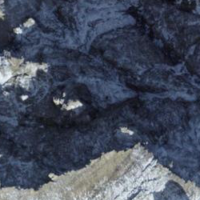
EUNIS habitat code: 48
Species observed at this site:
Marmota marmota
Corvus corone
Saxifraga paniculata
Adenostyles alliariae
Parnassia palustris
Ranunculus acris
Hippocrepis comosa
Trifolium pratense
Astrantia major
Vanessa atalanta
Phoenicurus ochruros
Clinopodium alpinum
Fragaria vesca
Periparus ater
Carduus defloratus
Veronica chamaedrys
Dryas octopetala
Anemonastrum narcissiflorum
Polygala vulgaris
Pyrrhula pyrrhula
Dactylorhiza maculata
Passer domesticus
Erebia aethiops
Primula veris
Turdus merula
Ranunculus platanifolius
Vanessa cardui
Hirundo rustica
Aculepeira ceropegia
Cupido minimus
Cinclus cinclus
Regulus regulus
Pyrrhocorax graculus
Aquila chrysaetos
Motacilla alba
Delichon urbicum
Saxifraga rotundifolia
Zygaena transalpina
Oenanthe oenanthe
Geranium pyrenaicum
Bombus lapidarius
Anthus spinoletta
Orchis mascula
Vincetoxicum hirundinaria
Plantago alpina
Turdus viscivorus
Falco peregrinus
Buteo buteo
Euphorbia cyparissias
Trifolium repens
Pilosella officinarum
Gymnadenia conopsea
Campanula barbata
Anthyllis vulneraria
Nucifraga caryocatactes
Aglais urticae
Picus viridis
Phyteuma orbiculare
Onobrychis montana
Motacilla cinerea
Linaria cannabina
Medicago lupulina
Fringilla coelebs
Turdus torquatus
Crepis aurea
Coloeus monedula
Pimpinella major
Centaurea scabiosa
Ajuga reptans
Chamaenerion fleischeri
Plantago lanceolata
Barbarea vulgaris
Plantago media
Accipiter nisus
Rosa pendulina